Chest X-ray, AP view. Patient: 51 years old, sex F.
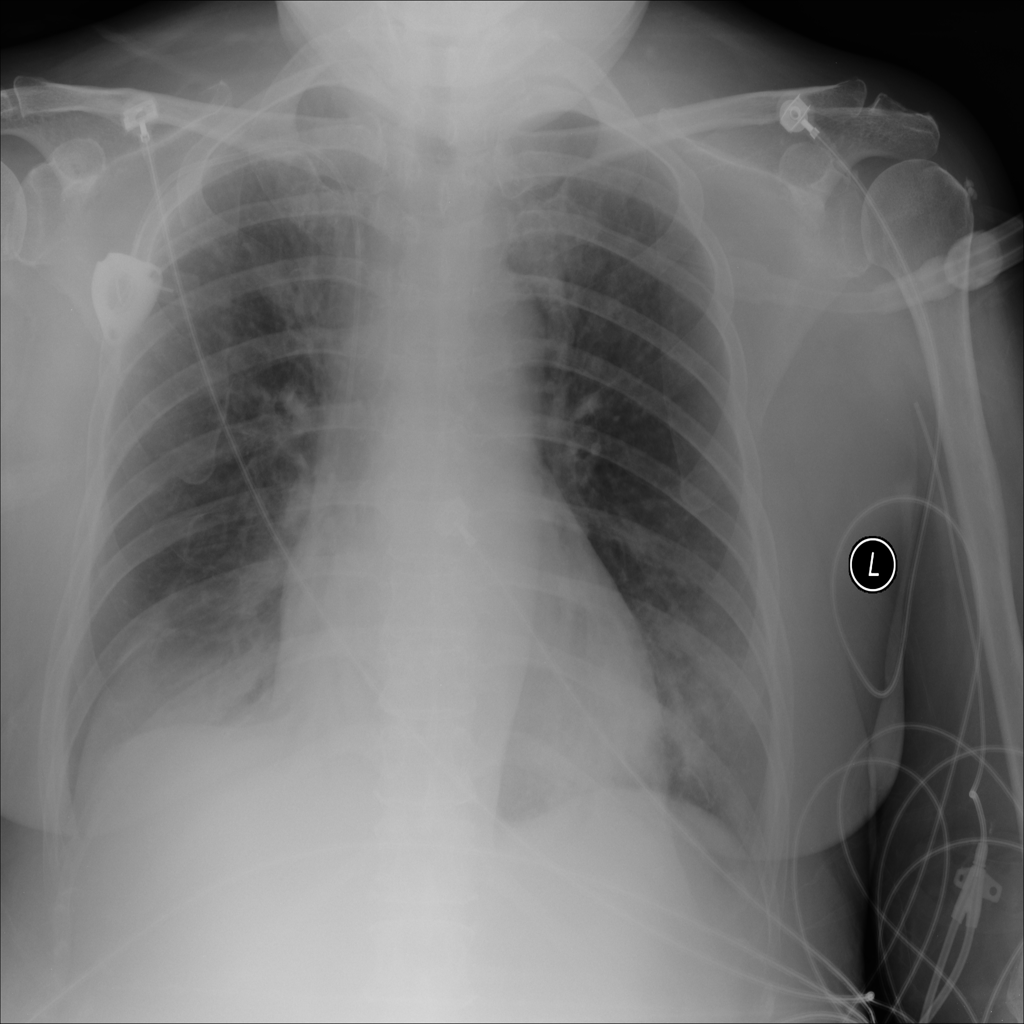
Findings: Consolidation, Pneumonia